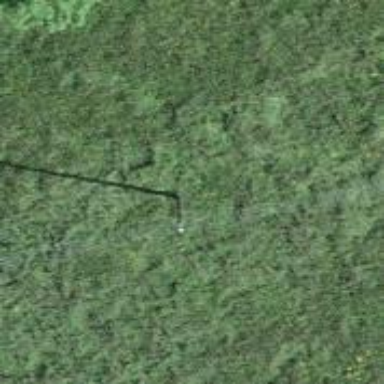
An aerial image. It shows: Power pole.